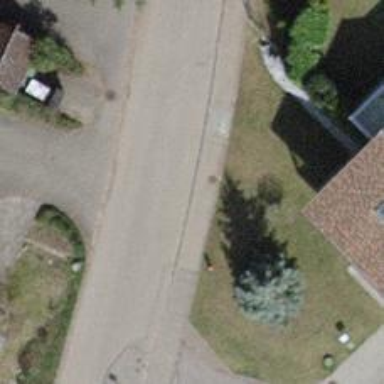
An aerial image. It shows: Kerb barrier.